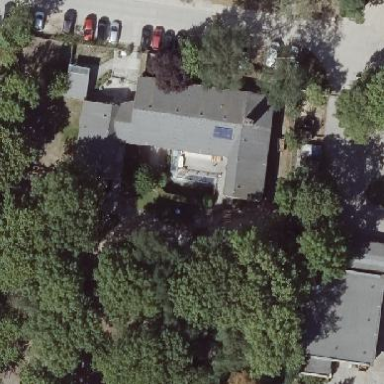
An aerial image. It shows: Kindergarten building with gabled roof.